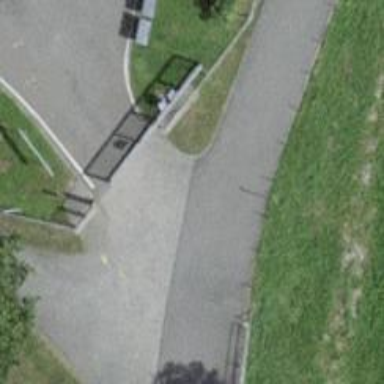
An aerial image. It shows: Gate.